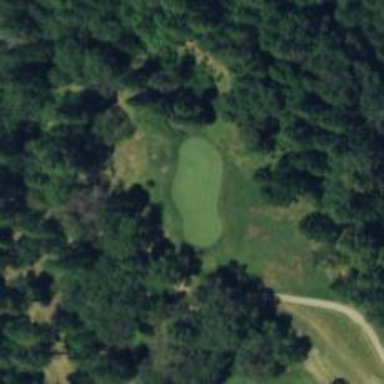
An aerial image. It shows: View of golf hole.